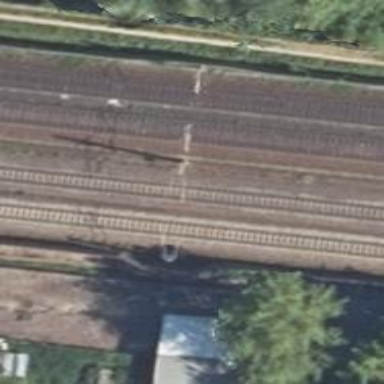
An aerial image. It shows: Railway milestone with catenary mast.